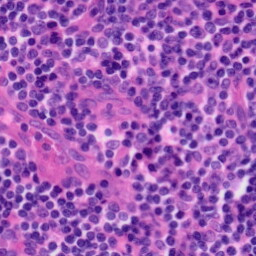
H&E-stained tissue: Tonsil